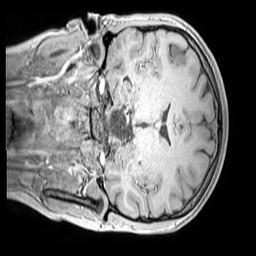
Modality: MP2RAGE
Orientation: coronal
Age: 14
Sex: female
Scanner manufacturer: siemens
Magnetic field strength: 3 T
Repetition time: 4 s
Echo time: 0.00299 s